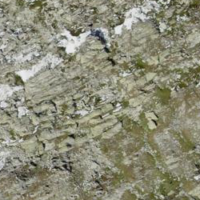
EUNIS habitat code: 48
Species observed at this site:
Primula hirsuta